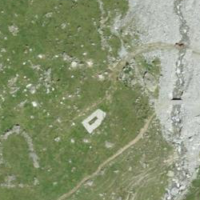
EUNIS habitat code: 23
Species observed at this site:
Chamaenerion fleischeri
Geum montanum